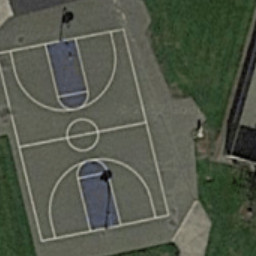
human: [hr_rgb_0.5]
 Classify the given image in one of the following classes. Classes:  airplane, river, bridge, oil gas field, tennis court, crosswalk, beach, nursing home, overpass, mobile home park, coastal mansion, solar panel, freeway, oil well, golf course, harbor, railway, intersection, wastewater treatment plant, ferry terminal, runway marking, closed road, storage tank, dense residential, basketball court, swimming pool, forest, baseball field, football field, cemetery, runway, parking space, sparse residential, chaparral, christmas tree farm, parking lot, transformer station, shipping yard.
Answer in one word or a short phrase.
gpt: basketball court